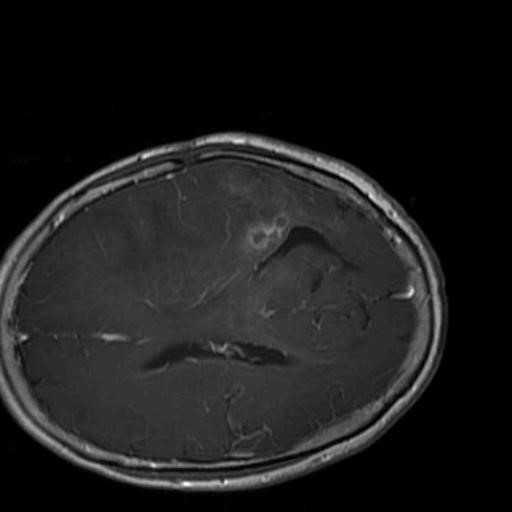
Label: brain_glioma